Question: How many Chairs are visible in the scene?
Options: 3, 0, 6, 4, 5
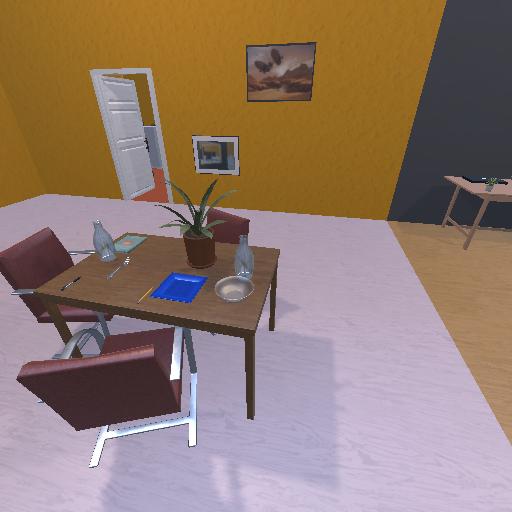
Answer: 3